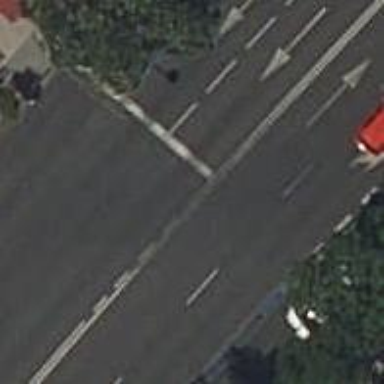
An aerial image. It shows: Road with traffic signals.